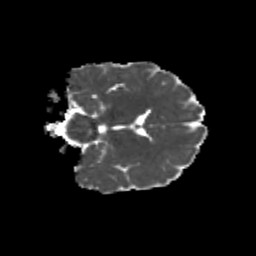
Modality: MD
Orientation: coronal
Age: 9
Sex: male
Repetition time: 9.512 s
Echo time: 0.089 s